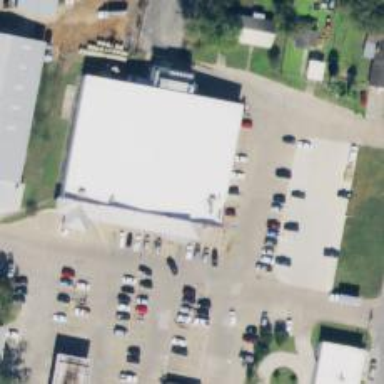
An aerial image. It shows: Pharmacy providing healthcare services.